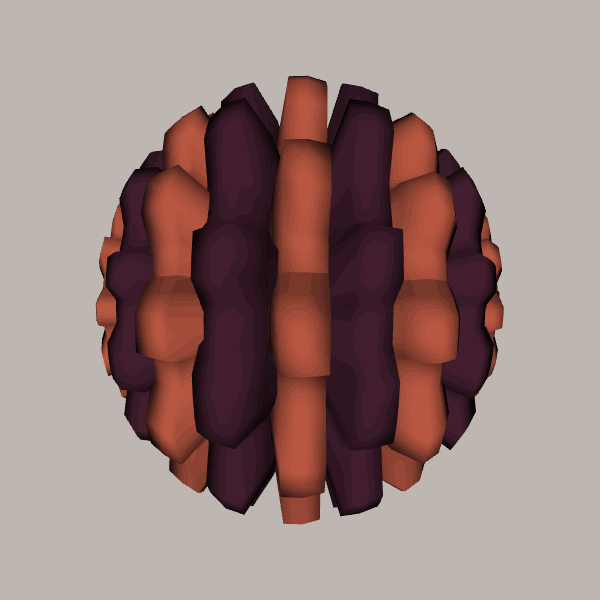
Background: light